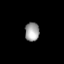
Tissue: lung
Cell type: Epithelial cells
Senescence score: 0.2259
Nuclear area (px): 262
Mean DAPI intensity: 159.691